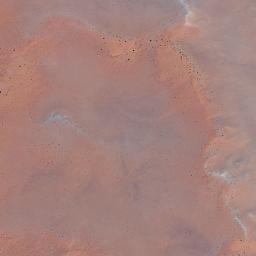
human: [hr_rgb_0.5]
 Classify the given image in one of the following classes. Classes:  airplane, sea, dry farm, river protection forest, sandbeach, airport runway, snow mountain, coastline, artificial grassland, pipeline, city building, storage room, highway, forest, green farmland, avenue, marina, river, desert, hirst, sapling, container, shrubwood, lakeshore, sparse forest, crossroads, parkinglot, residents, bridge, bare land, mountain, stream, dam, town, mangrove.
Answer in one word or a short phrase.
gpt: desert